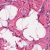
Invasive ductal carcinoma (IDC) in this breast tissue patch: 0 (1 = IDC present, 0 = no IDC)